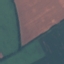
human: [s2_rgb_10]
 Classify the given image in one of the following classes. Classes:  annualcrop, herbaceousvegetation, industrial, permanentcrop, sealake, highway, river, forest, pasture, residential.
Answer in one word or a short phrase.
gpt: AnnualCrop